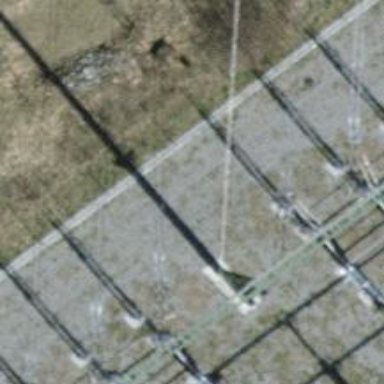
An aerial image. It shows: Three cables of power line.